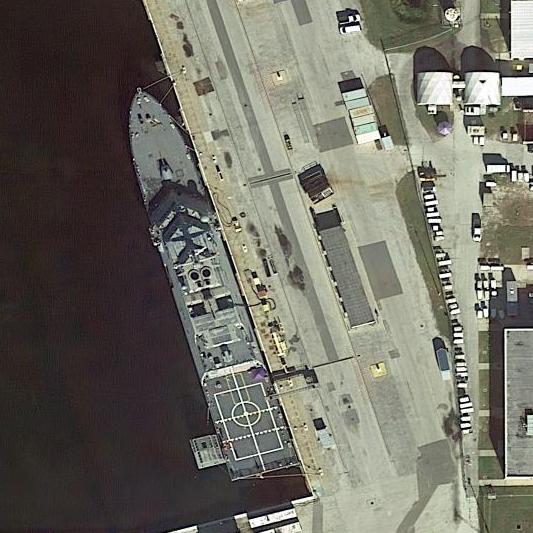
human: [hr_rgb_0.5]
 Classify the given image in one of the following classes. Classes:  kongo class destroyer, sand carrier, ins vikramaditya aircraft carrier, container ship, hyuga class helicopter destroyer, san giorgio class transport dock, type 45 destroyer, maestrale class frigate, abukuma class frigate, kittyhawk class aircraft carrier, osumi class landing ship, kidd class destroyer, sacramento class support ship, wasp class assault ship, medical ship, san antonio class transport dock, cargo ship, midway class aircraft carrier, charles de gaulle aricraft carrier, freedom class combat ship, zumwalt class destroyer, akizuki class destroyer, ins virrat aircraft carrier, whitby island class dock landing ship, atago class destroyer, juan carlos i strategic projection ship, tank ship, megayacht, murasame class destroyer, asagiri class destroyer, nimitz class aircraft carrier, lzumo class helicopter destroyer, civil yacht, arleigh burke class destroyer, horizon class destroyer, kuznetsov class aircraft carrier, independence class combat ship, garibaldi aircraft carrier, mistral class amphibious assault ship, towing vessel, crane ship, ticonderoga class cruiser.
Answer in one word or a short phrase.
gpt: Freedom class combat ship